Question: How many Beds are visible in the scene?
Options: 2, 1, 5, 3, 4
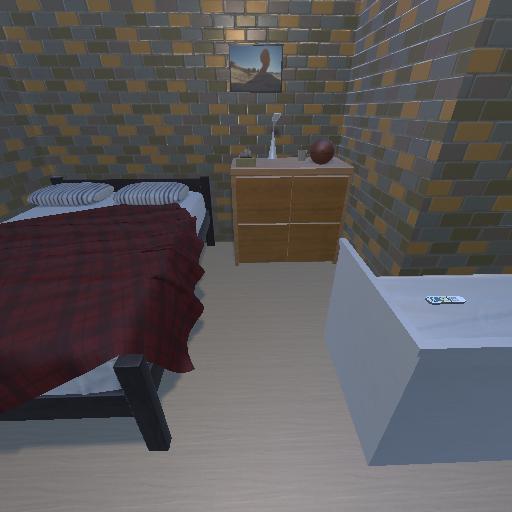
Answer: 2